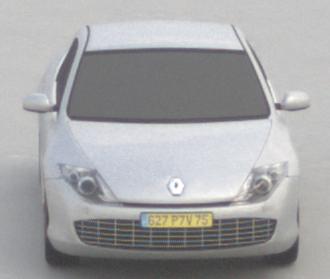
Make: Renault
Model: Laguna Coupé TCe 170
Detailed model: Laguna (III) Coupé
Model produced from: 2010/11
Model produced until: 2011/05
Doors: 2
Color: white
Road condition: dry road
Daytime: midday
Contrast: low contrast